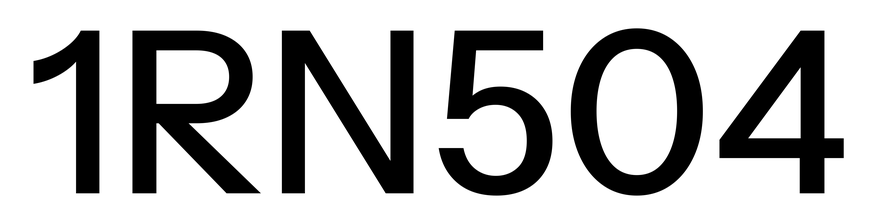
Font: InstrumentSans_Medium